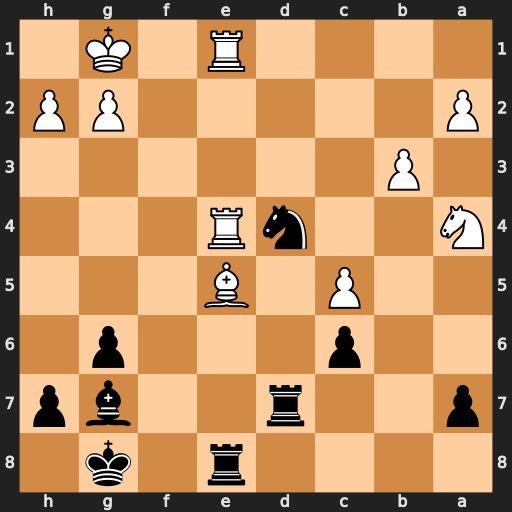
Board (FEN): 4r1k1/p2r2bp/2p3p1/2P1B3/N2nR3/1P6/P5PP/4R1K1
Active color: b
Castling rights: -
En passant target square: -
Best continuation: Rde7 Rxd4 Bxe5 Rxe5 Rxe5